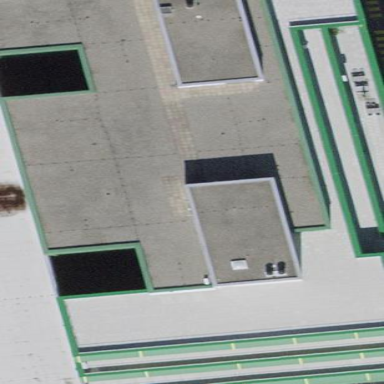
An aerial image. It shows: Office building with flat roof.